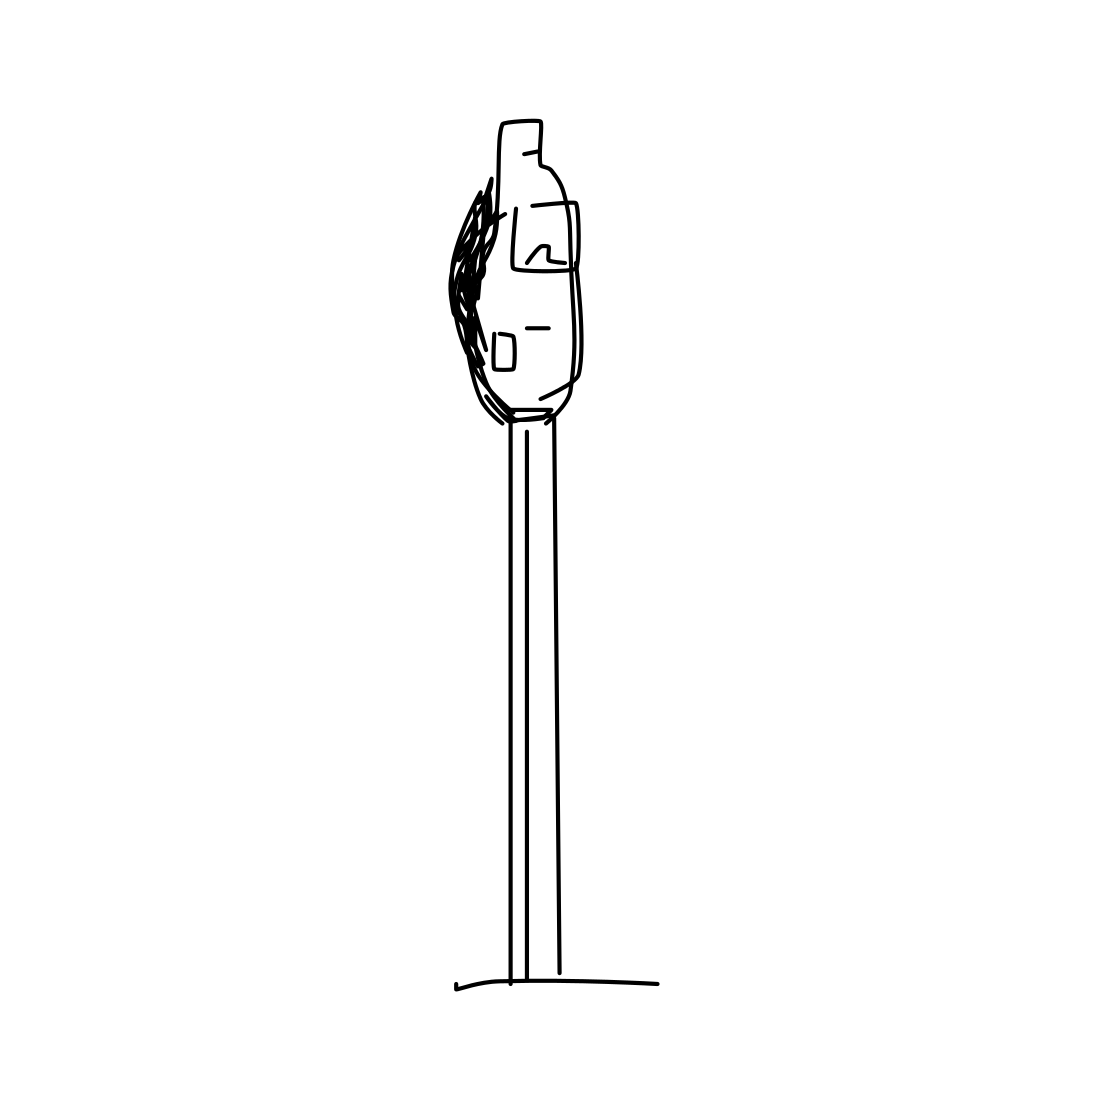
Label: parking meter